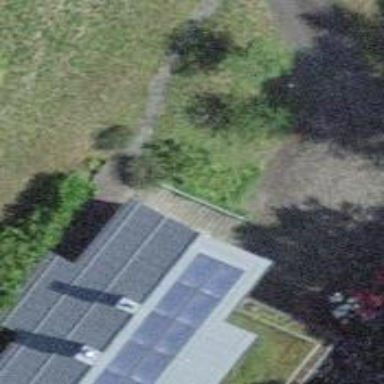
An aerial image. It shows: Solar power generator.